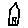
Label: house